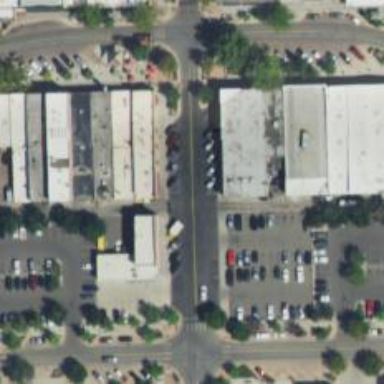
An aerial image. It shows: Parking space is available.